Field crop: maize
Growth stage: 2
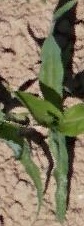
Species: maize